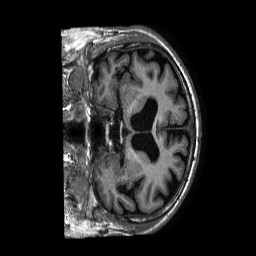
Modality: T1w
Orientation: coronal
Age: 78
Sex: male
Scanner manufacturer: philips
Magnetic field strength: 1.5 T
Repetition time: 0.008295 s
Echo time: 0.003807 s